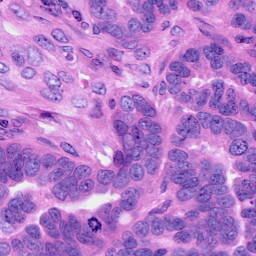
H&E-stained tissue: Ovarian